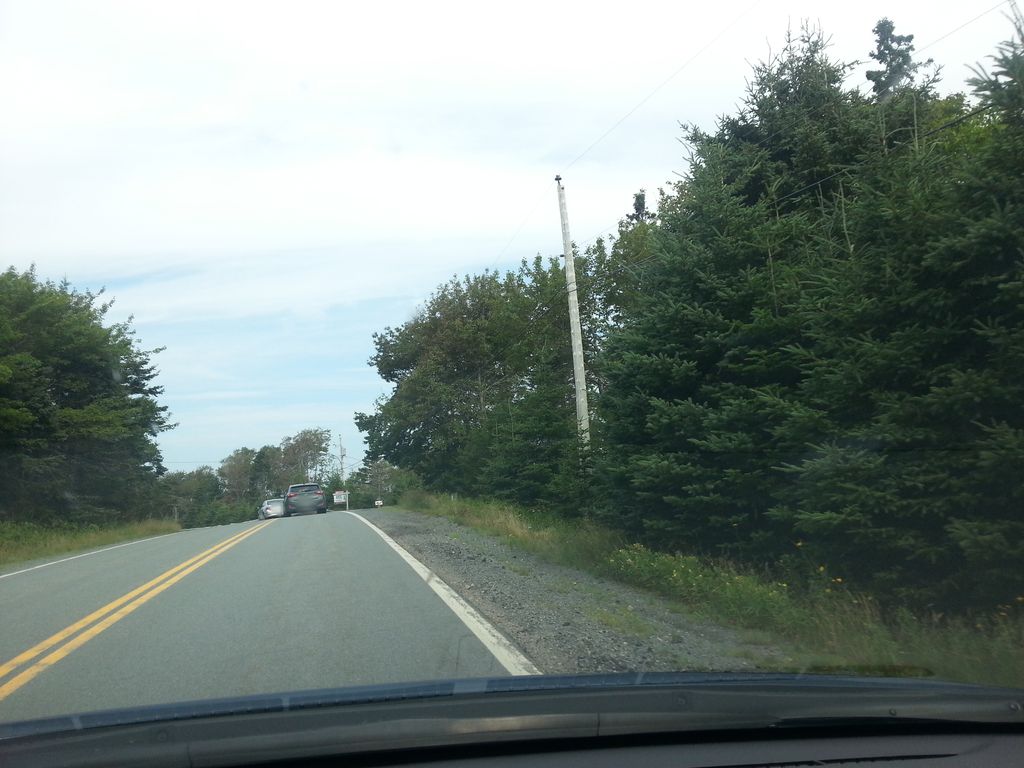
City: halifax